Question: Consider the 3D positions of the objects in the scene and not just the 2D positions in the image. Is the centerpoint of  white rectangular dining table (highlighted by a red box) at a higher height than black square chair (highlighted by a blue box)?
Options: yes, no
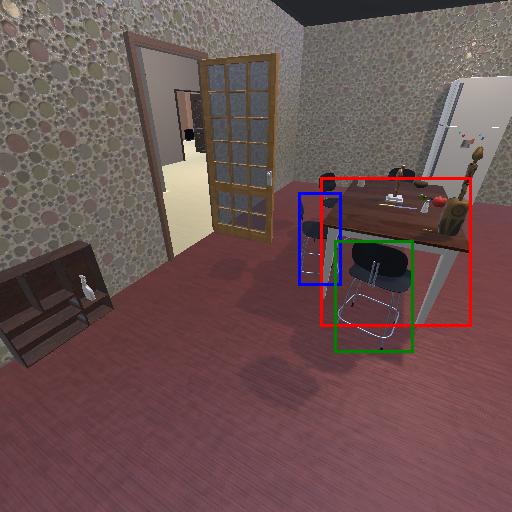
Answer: yes